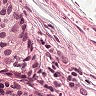
Metastatic tissue present: yes